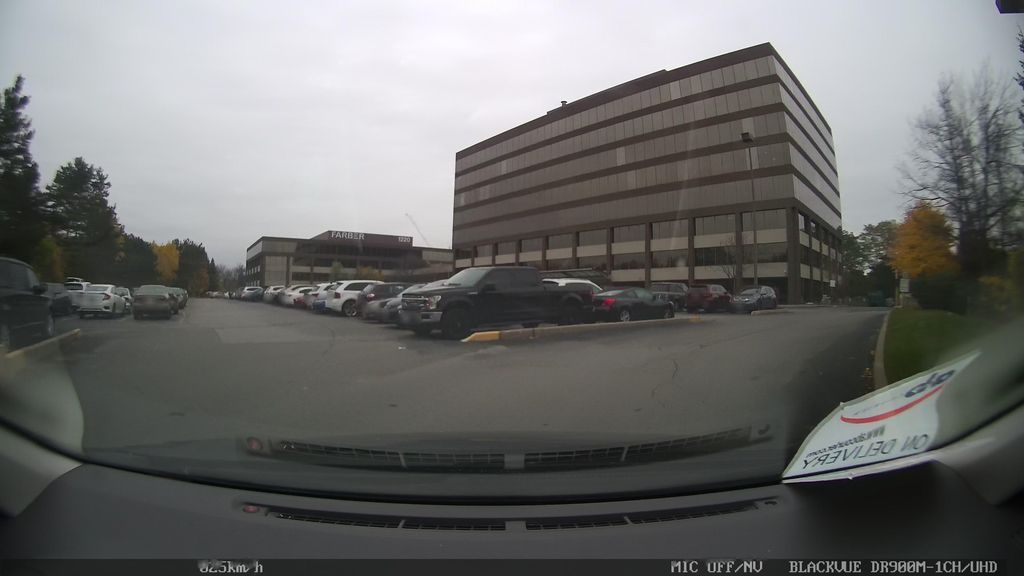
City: toronto